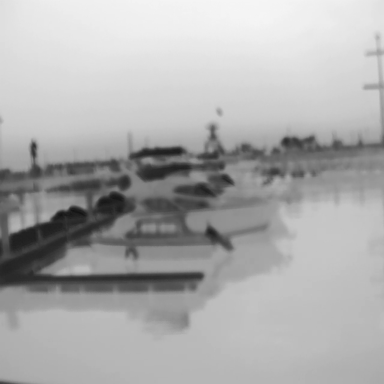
There are two canoes in the infrared image.